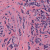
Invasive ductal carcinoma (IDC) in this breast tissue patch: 1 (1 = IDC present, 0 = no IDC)